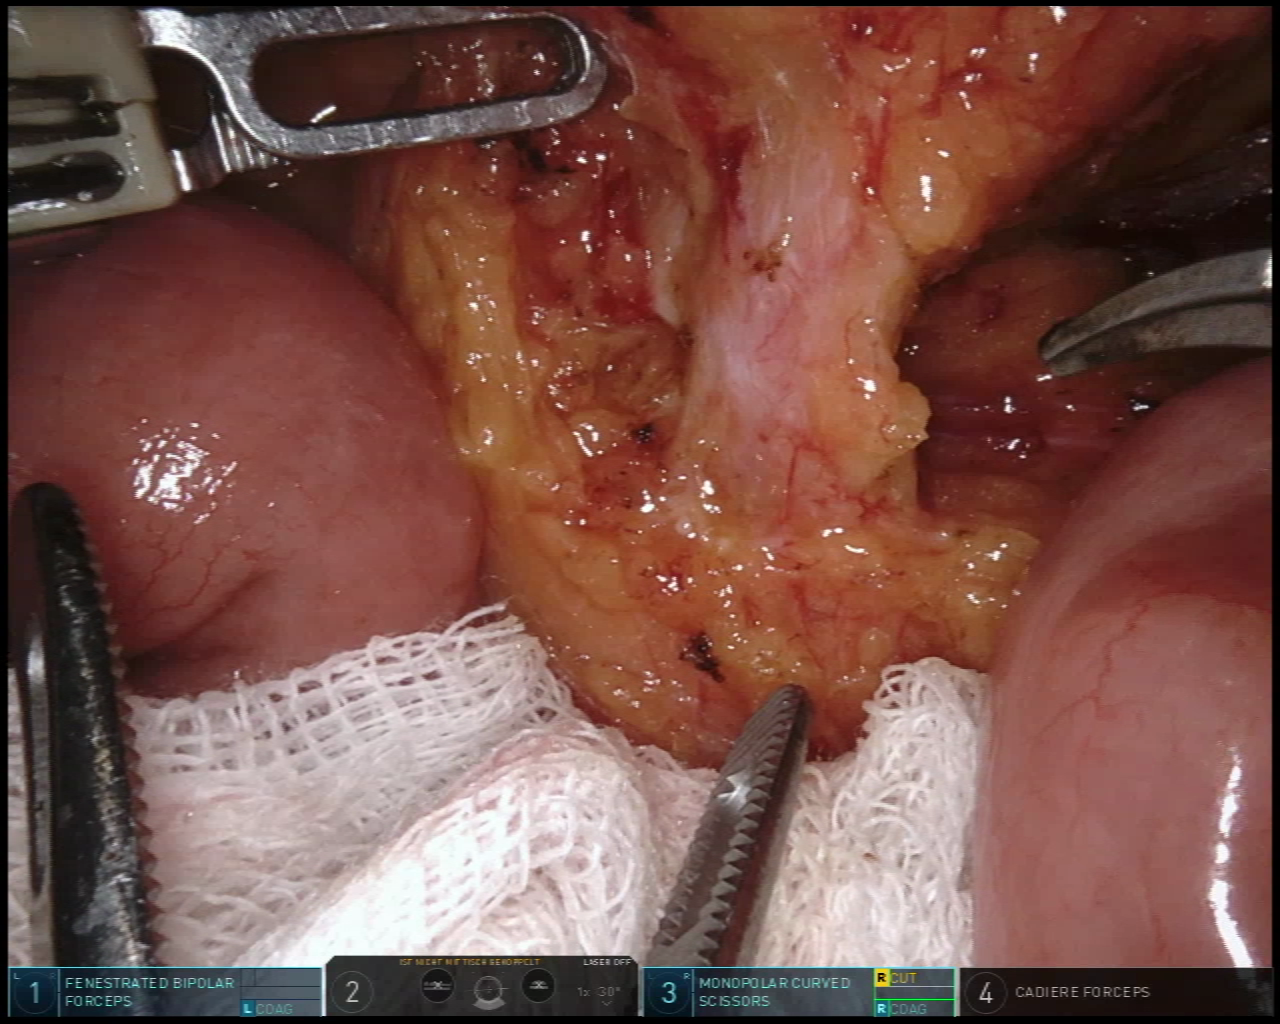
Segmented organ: inferior_mesenteric_artery
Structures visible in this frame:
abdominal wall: no
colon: no
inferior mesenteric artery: yes
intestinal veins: no
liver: no
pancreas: no
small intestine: yes
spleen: no
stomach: no
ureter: no
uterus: no
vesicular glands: no